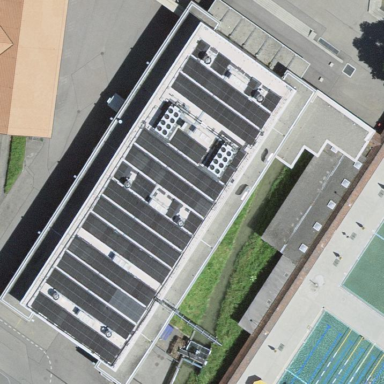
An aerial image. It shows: Building with flat roof.